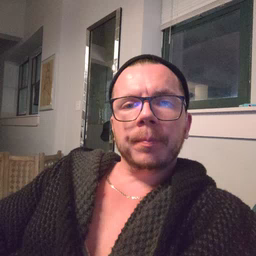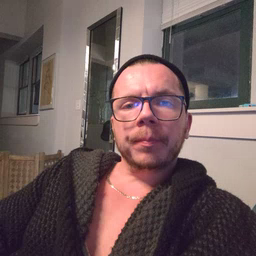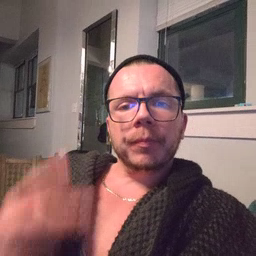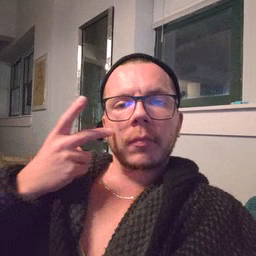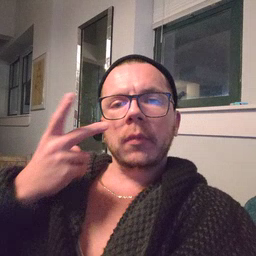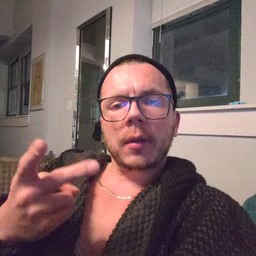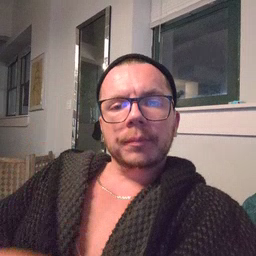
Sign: see